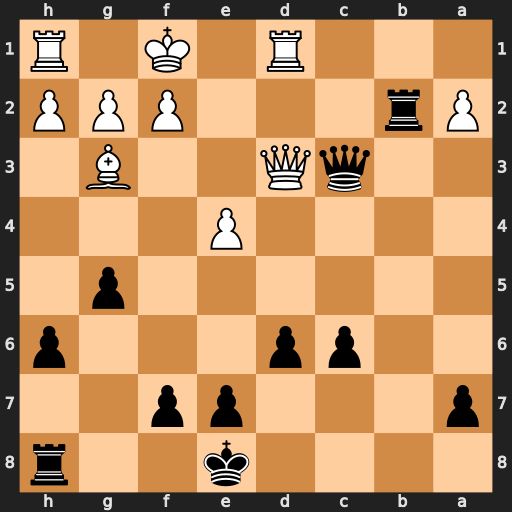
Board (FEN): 4k2r/p3pp2/2pp3p/6p1/4P3/2qQ2B1/Pr3PPP/3R1K1R
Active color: b
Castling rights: k
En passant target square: -
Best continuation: Qxd3+ Rxd3 Rb1+ Ke2 Rxh1